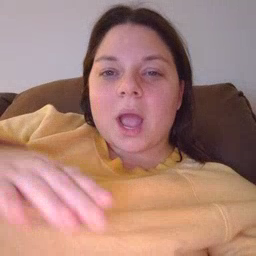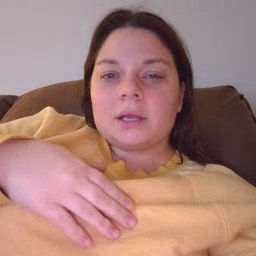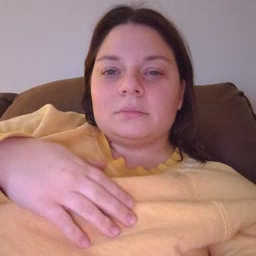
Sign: quiet